高一 · 立体几何学
, $\triangle O^{\prime} A^{\prime} B^{\prime}$ 是水平放置的 $\triangle O A B$ 的直观图, 则 $\triangle O A B$ 的面积为

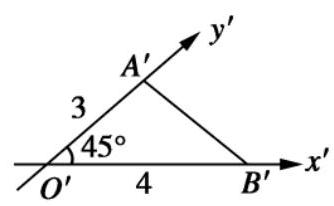
解析: 【分析】

根据斜二测画法得到三角形 $O A B$ 的底面边长 $O B=4$, 高 $O A=6$, 然后求三角形的面积即可.

【详解】

根据斜二测画法得到三角形 $O A B$ 为直角三角形, 底面边长 $O B=4$, 高 $O A=2 O^{\prime} A^{\prime}=2 \times 3=6$,

$\therefore$ 直角三角形 $O A B$ 的面积为 $\frac{1}{2} \times 4 \times 6=12$

故答案为: 12

【点睛】

本题主要考查平面图形的直观图的应用, 要求熟练掌握斜二测画法的边长关系, 属于基础题.